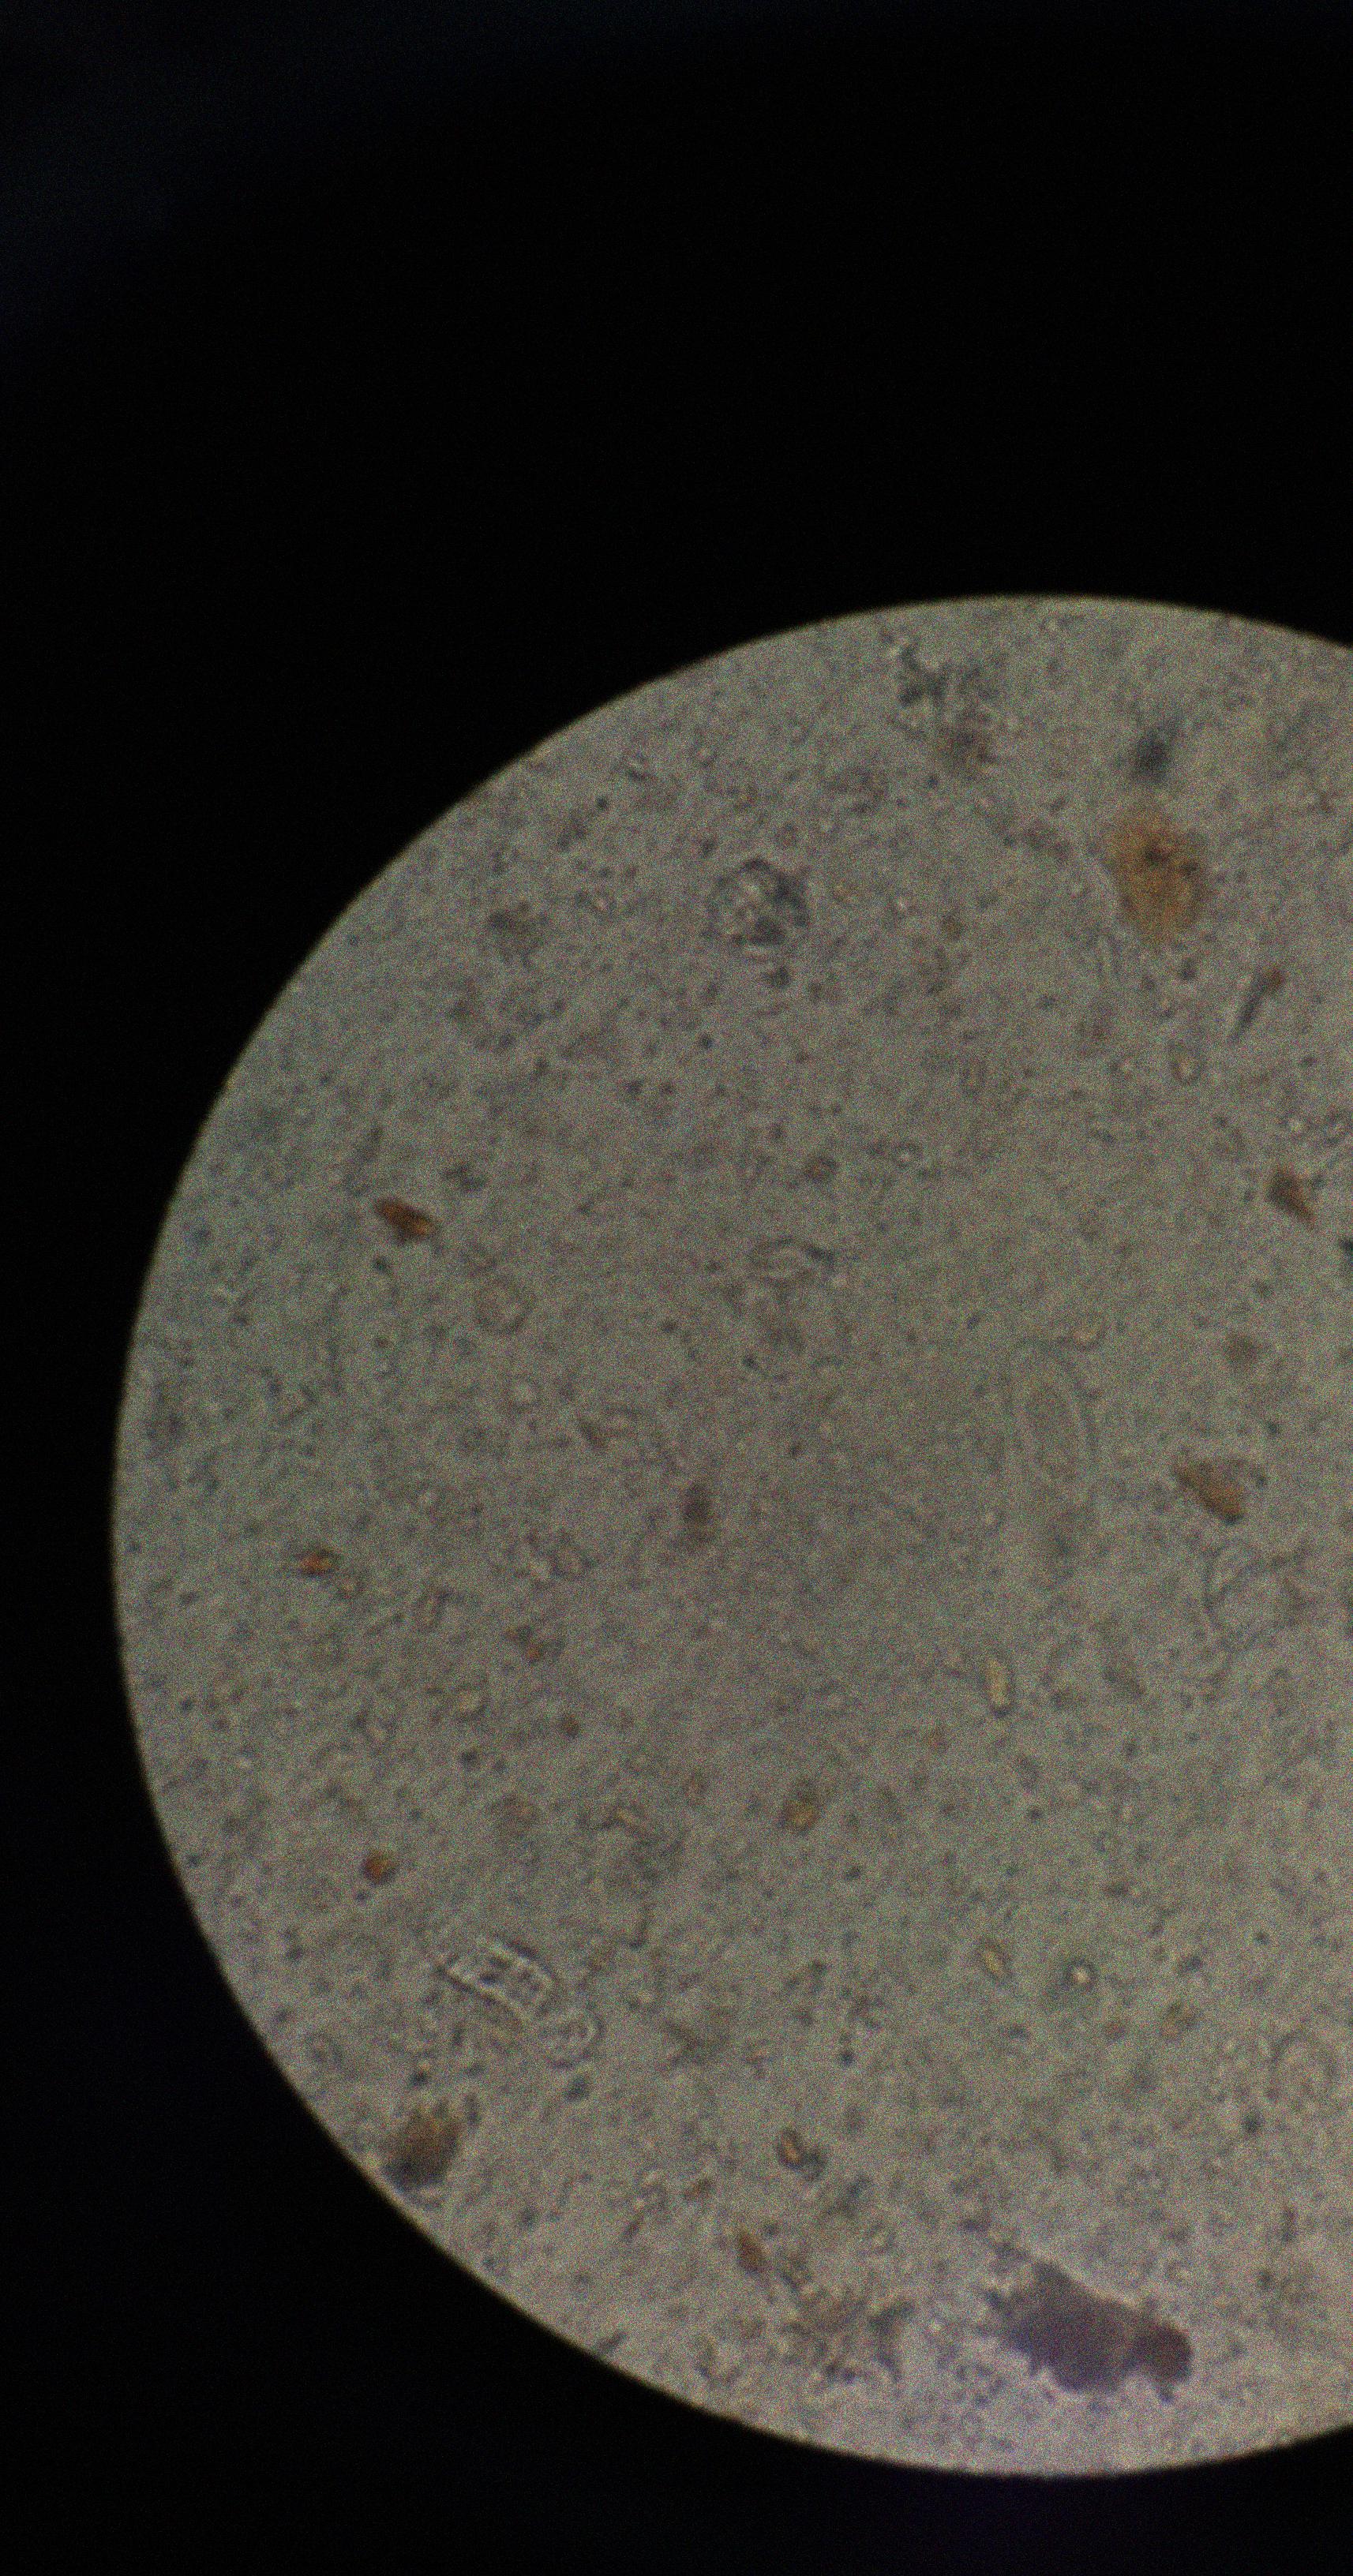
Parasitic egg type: Enterobius vermicularis